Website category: sports
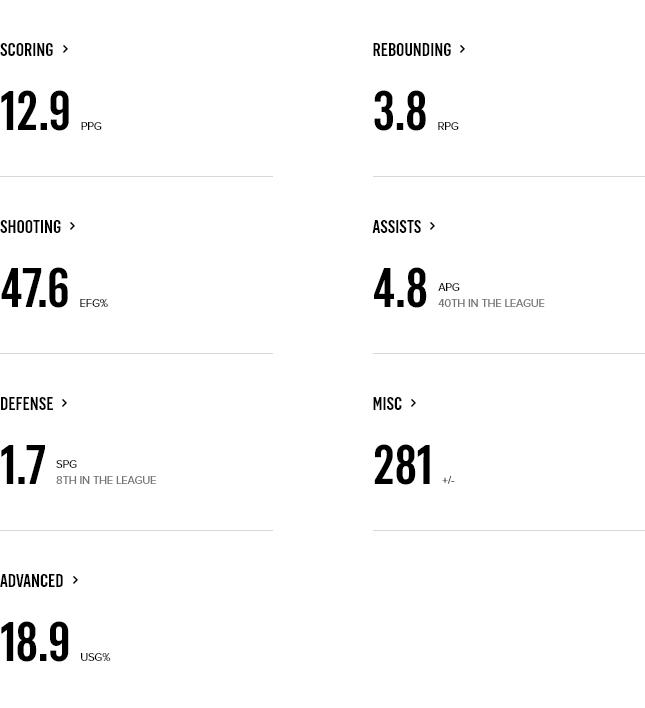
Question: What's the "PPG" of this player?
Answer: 12.9

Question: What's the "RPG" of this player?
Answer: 3.8

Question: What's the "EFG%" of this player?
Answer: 47.6

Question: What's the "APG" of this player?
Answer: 4.8

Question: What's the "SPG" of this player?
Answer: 1.7

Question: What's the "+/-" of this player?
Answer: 281

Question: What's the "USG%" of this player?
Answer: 18.9

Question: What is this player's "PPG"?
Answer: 12.9

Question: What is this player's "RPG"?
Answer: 3.8

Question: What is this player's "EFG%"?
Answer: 47.6

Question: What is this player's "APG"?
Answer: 4.8

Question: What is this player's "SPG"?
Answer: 1.7

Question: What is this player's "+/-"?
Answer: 281

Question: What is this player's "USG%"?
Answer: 18.9

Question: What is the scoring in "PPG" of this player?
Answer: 12.9

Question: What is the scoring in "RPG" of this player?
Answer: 3.8

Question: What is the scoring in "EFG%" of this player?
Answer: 47.6

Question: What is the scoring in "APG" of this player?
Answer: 4.8

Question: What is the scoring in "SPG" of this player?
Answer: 1.7

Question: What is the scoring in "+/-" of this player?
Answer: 281

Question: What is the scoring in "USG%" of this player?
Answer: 18.9

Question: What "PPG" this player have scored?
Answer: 12.9

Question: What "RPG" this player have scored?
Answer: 3.8

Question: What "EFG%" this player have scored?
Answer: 47.6

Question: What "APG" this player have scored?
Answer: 4.8

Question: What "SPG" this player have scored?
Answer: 1.7

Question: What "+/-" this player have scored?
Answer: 281

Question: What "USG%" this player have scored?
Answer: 18.9

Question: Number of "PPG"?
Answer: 12.9

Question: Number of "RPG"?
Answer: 3.8

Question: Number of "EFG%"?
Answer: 47.6

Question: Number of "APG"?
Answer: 4.8

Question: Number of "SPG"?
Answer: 1.7

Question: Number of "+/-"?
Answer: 281

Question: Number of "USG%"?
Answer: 18.9

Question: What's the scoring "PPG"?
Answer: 12.9

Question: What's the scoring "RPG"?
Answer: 3.8

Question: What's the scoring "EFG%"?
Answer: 47.6

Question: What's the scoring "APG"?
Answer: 4.8

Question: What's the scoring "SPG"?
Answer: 1.7

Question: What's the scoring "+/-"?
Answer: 281

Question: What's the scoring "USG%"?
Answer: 18.9